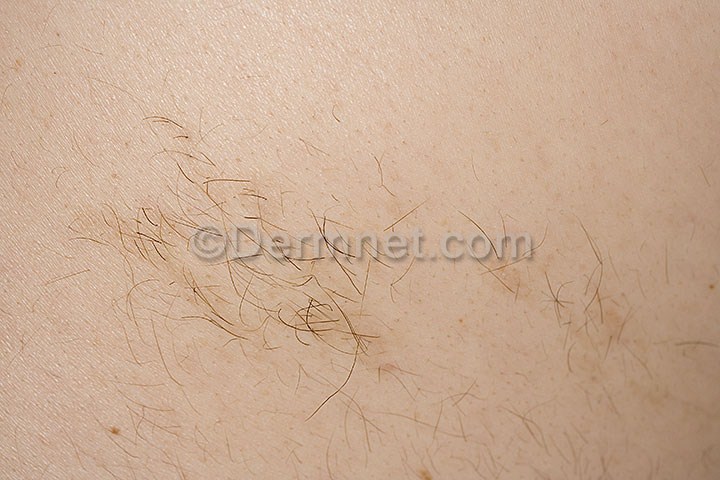
Disease: Melanoma Skin Cancer Nevi and Moles